Question: I want to make text in '<a>' tag fit in a fixed div, but it breaks the div and displays ugly.

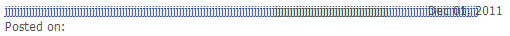
Answer: There's a CSS3 property: 'word-wrap: break-word'
Take a look at the <URL> for more info.